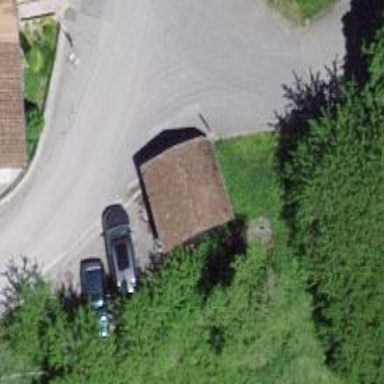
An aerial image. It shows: Rural barn.